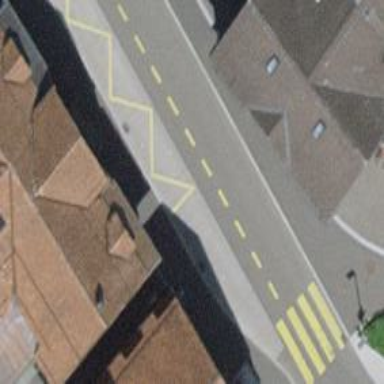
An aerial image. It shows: Platform for public transport and road usage.